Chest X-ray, PA view. Patient: 54 years old, sex M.
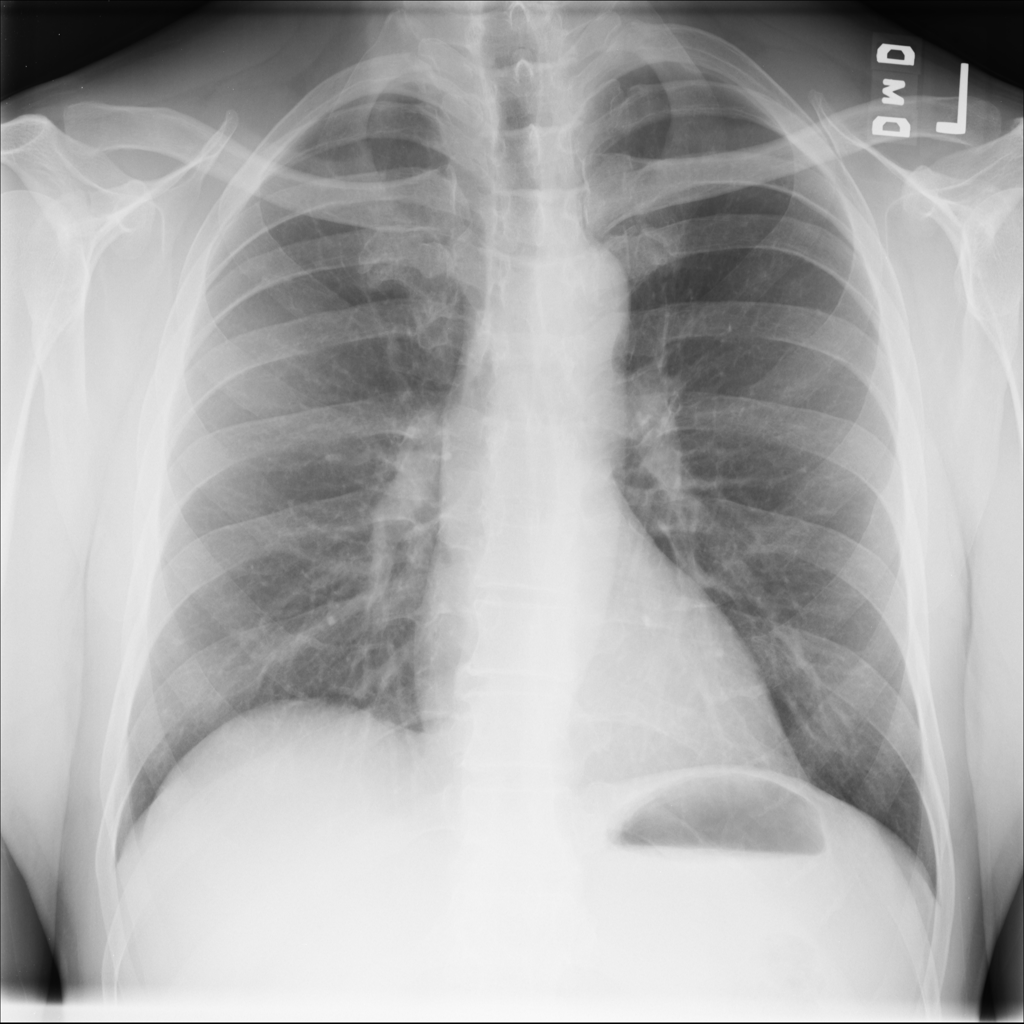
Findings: No Finding